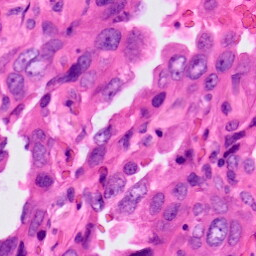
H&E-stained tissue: Lung